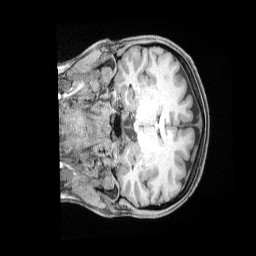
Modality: T1w
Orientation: coronal
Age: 35
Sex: female
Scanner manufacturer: siemens
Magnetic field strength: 3 T
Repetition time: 2 s
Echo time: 0.00211 s